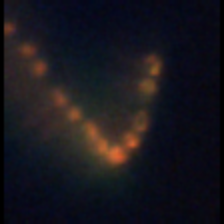
Taxon: Chaetoceros
Group: Diatoms